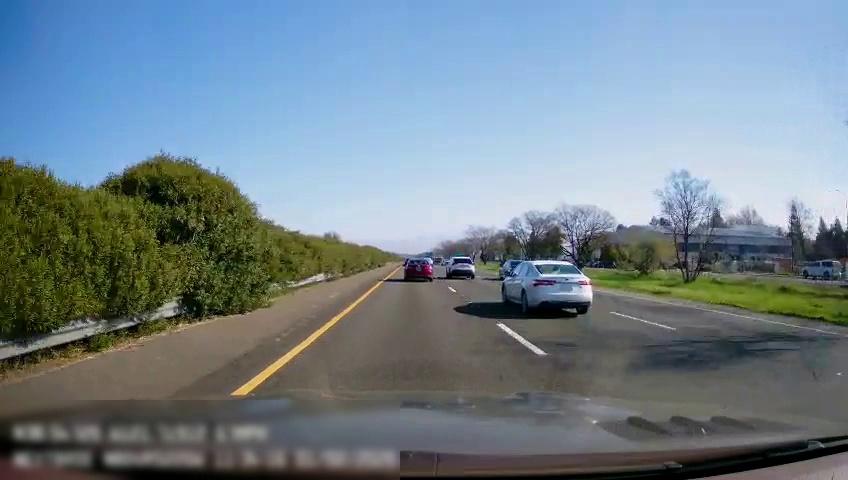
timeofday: Day
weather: Sunny
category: Drivable Space
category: Vehicles | Car
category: Vehicles | Car
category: Vehicles | Car
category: Vehicles | Car
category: Vehicles | Bus
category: Lanes | Current Lane
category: Lanes | Current Lane
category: Lanes | Alternate Lane
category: Lanes | Alternate Lane